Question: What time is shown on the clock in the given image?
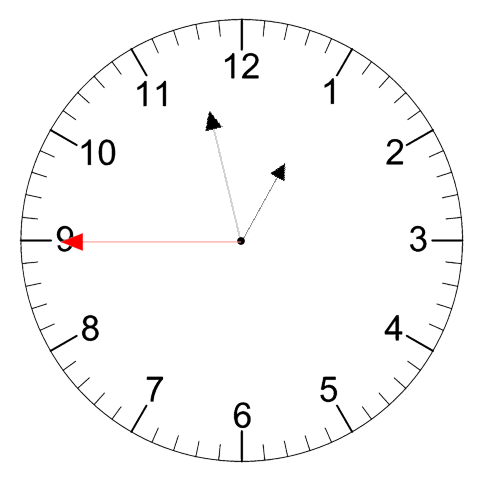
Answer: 12:57:45